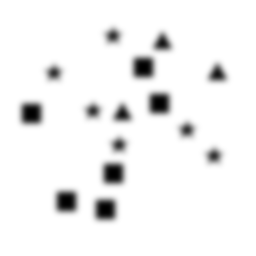
Squares: 6
Triangles: 3
Stars: 6
Total shapes: 15